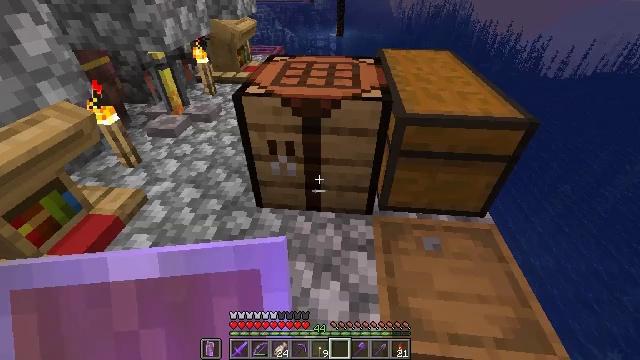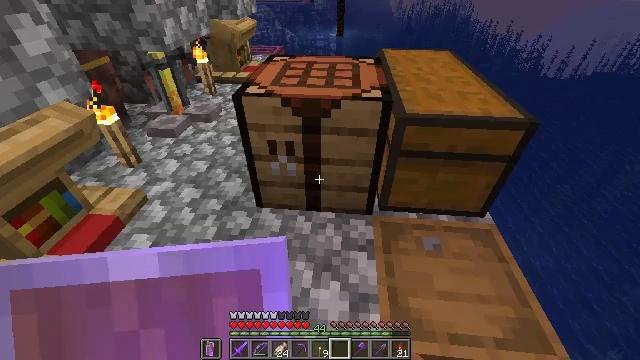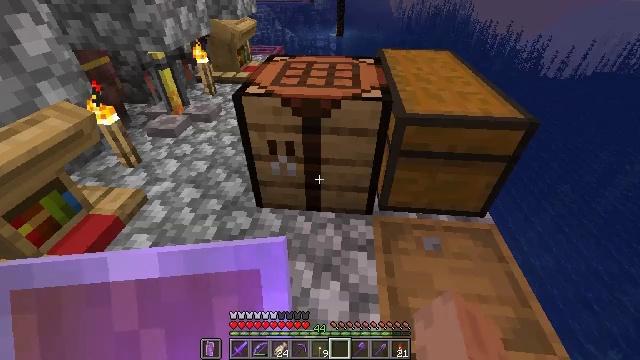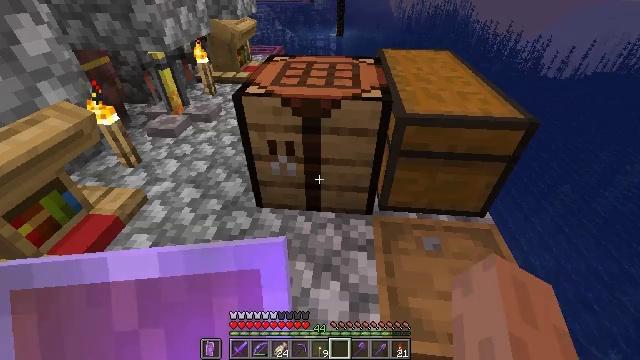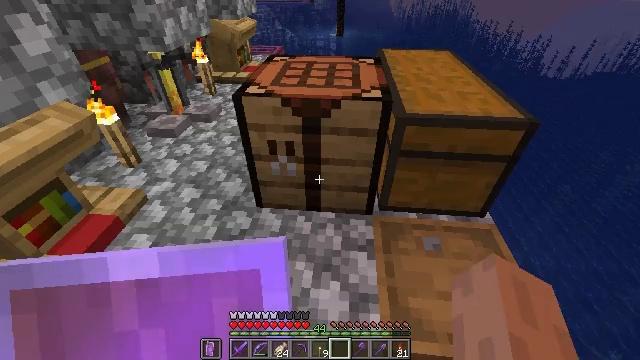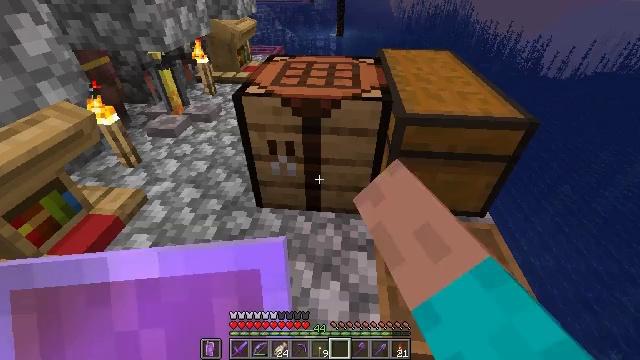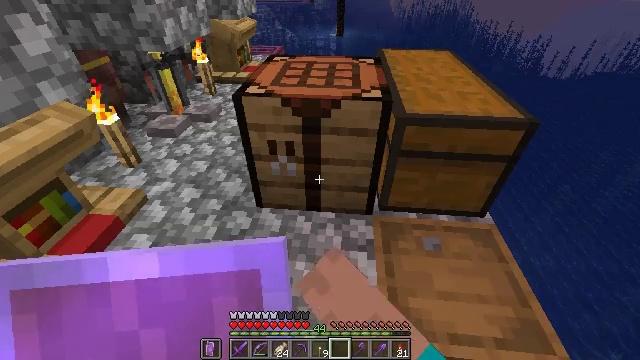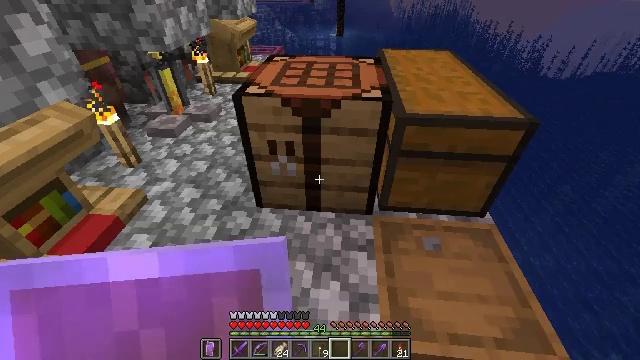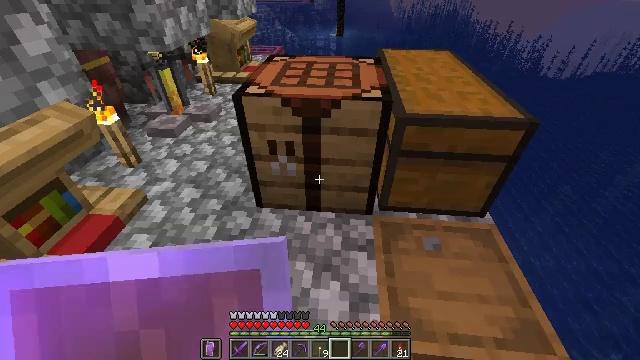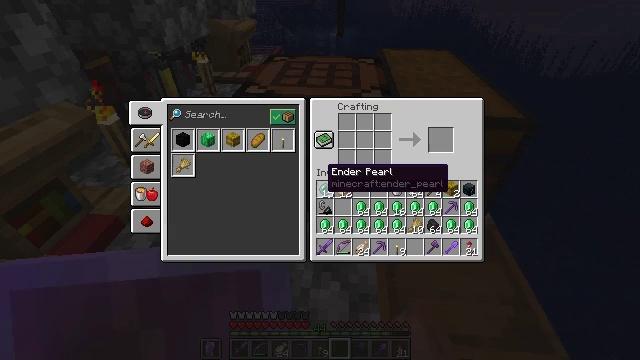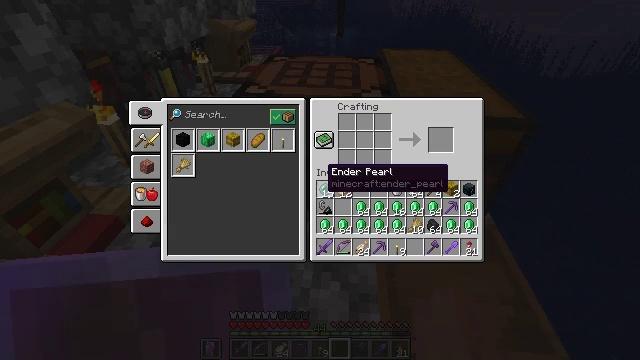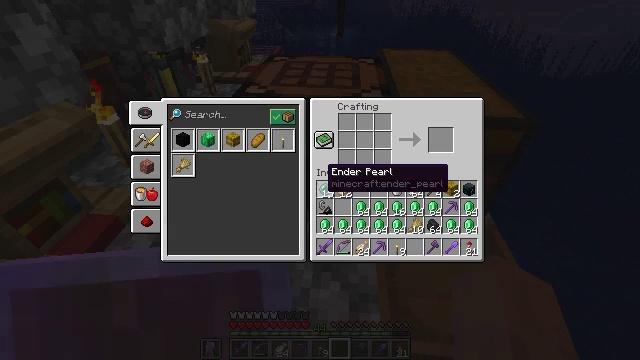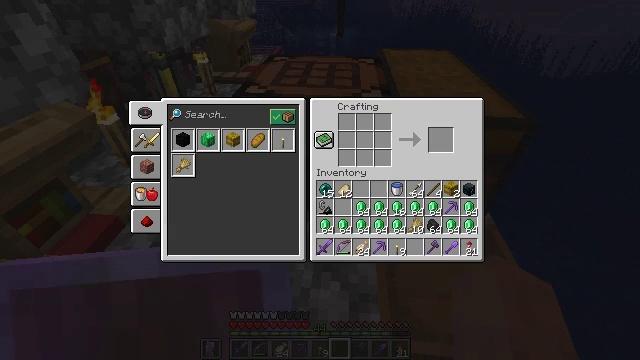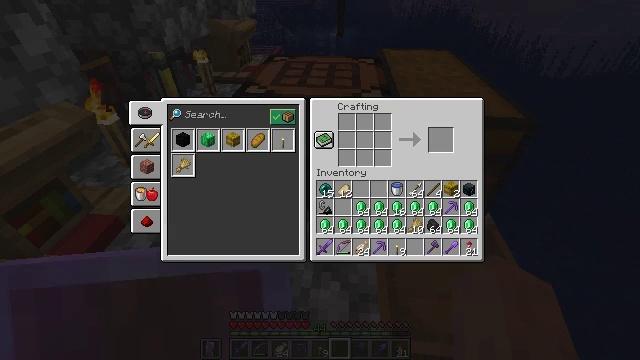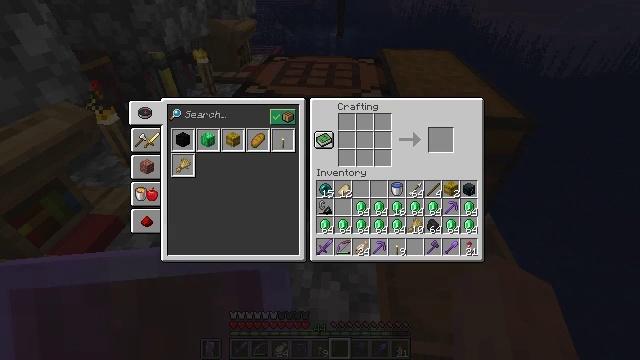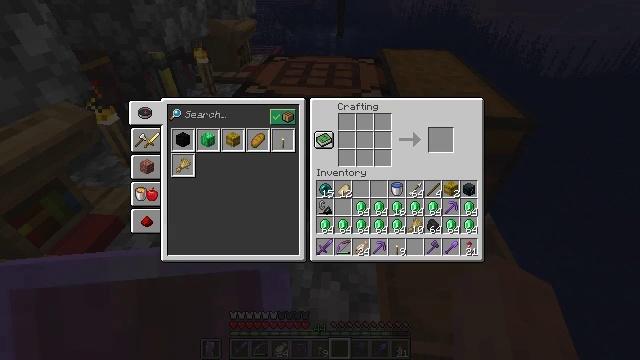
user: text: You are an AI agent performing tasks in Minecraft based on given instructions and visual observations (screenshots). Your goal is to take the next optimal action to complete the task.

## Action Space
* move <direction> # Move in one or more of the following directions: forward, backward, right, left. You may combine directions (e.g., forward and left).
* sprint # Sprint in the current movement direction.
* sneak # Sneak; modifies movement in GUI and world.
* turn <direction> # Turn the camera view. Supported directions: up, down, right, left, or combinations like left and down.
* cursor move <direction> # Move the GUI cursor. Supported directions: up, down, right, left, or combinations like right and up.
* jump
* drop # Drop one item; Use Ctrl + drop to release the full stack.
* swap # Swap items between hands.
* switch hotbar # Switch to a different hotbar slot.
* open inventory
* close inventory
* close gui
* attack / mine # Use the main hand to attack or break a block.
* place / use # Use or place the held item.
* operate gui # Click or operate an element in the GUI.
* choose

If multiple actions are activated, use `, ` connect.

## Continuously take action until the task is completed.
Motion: motion action
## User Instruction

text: Use emeralds to craft an emerald block.
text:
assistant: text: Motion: no_op
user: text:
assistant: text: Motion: no_op
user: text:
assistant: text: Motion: no_op
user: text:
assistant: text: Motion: use / place
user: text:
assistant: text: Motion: use / place
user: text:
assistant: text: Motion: use / place
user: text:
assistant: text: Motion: no_op
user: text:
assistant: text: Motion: no_op
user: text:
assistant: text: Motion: no_op
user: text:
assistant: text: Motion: no_op
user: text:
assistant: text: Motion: no_op
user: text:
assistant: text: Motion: turn left
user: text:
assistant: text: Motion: turn left
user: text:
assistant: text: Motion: turn left
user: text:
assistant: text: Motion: turn left and up
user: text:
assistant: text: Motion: turn left
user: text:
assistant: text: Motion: sneak, turn left and up
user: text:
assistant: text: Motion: sneak, turn left
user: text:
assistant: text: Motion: sneak
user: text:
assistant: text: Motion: sneak
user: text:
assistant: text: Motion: sneak, turn right
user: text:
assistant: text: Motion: sneak
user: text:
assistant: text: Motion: sneak
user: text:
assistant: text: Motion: sneak
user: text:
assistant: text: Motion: sneak
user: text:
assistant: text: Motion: sneak, attack / mine
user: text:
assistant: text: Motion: sneak, attack / mine
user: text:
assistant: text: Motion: sneak, attack / mine
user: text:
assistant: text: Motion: sneak, turn right
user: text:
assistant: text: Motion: sneak, turn right